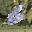
Label: 6